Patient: sex F, age 65
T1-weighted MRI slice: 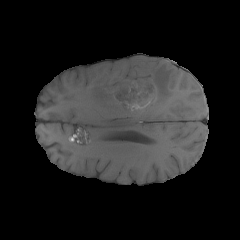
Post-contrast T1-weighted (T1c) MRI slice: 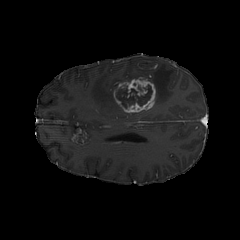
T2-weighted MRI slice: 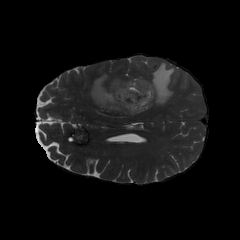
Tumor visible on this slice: yes
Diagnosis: Glioblastoma, IDH-wildtype
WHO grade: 4